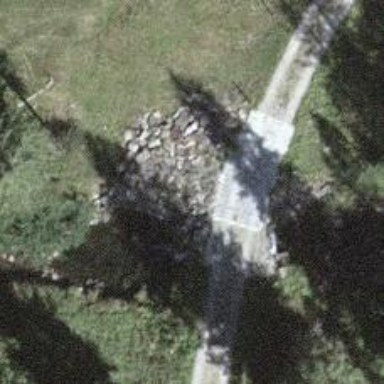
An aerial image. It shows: Culvert tunnel.